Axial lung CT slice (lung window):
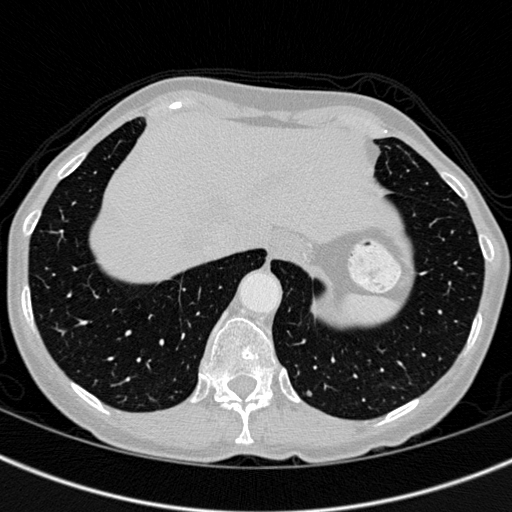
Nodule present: yes
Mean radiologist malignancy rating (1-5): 3